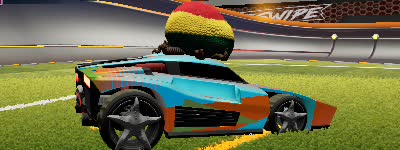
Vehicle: breakout